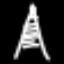
Label: The Eiffel Tower